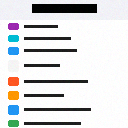
Screen state: on